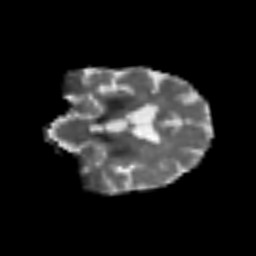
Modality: T2w
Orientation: coronal
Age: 64
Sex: male
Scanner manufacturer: siemens
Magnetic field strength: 3 T
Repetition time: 3.2 s
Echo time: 0.081 s